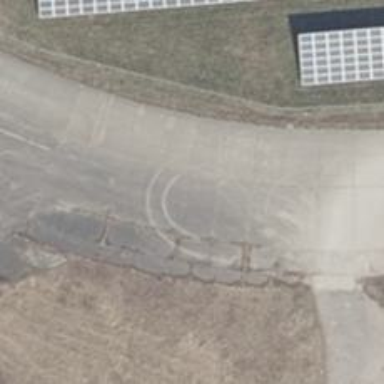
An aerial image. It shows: Concrete service road.